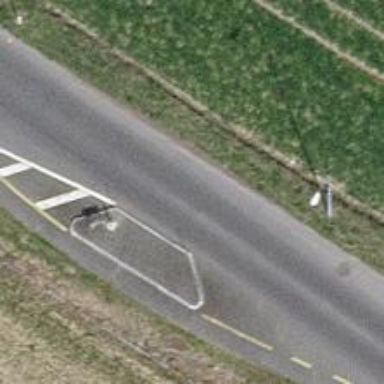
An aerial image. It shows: Tertiary road with designated cycle lane.